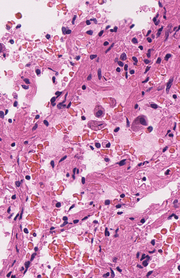
Tumor epithelial tissue: no
Tumor-associated stroma tissue: no
Normal tissue: yes